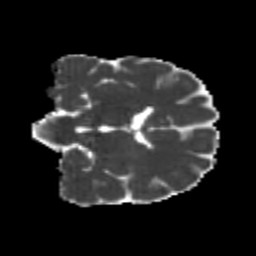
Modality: MD
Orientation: coronal
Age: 24
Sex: male
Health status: healthy
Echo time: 0.074 s